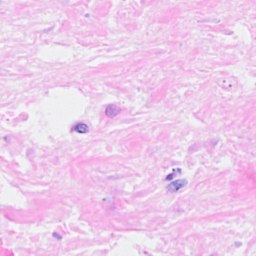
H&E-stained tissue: Breast